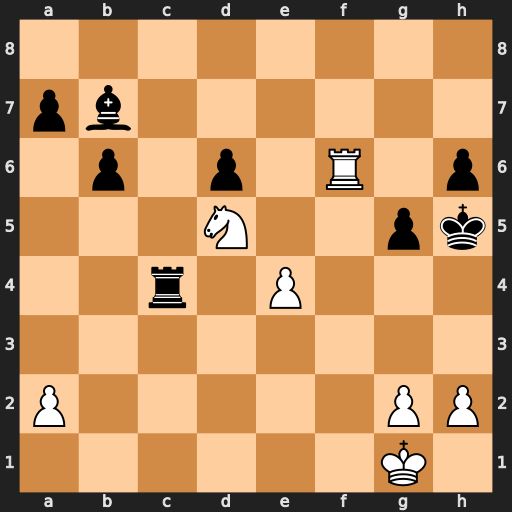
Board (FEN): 8/pb6/1p1p1R1p/3N2pk/2r1P3/8/P5PP/6K1
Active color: w
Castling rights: -
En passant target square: -
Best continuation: g4+ Kxg4 Ne3+ Kh5 Nxc4